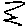
Label: zigzag